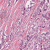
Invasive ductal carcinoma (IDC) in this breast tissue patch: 1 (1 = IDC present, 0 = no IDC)